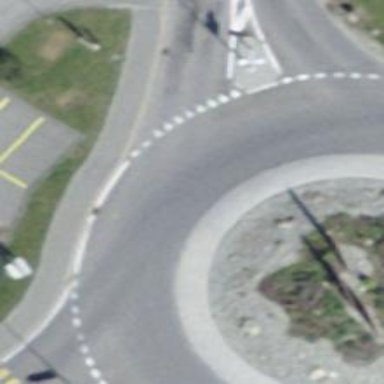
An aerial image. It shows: Primary highway intersecting roundabout.